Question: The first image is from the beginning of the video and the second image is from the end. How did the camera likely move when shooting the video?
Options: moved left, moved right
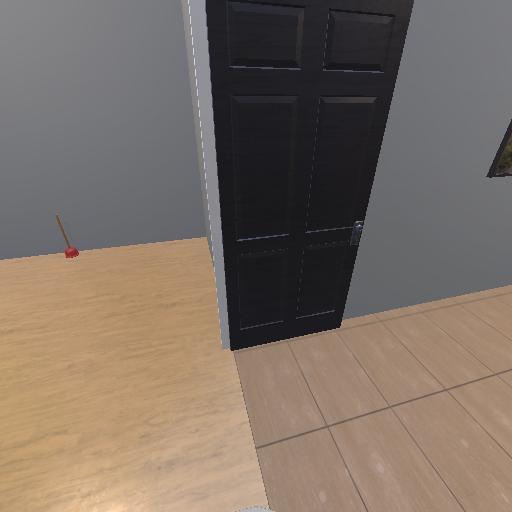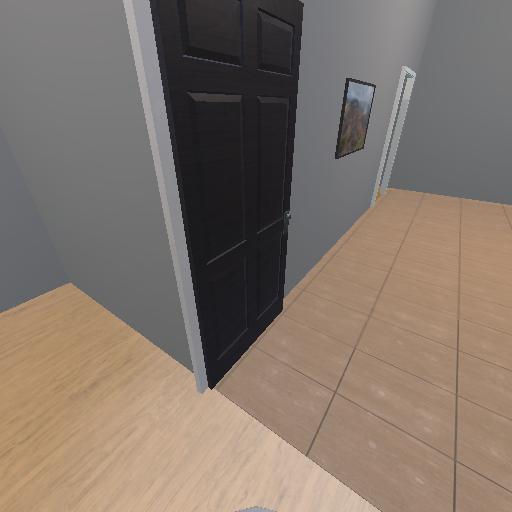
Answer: moved left